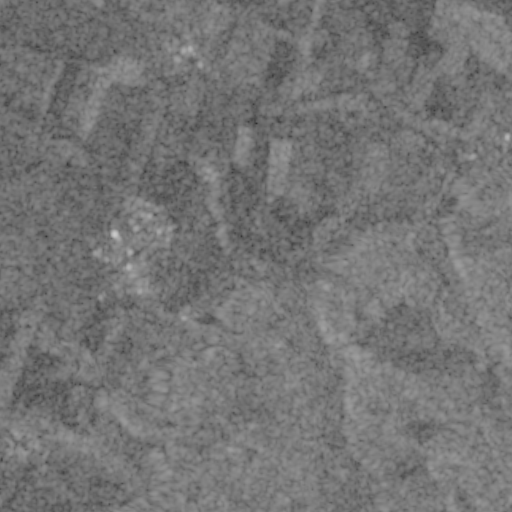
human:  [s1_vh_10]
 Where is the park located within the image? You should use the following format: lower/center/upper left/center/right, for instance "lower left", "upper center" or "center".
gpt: The park is located in the center left of the image.
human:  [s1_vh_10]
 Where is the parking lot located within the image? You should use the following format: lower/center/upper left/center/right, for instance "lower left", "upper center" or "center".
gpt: The parking lot is located in the center left of the image.
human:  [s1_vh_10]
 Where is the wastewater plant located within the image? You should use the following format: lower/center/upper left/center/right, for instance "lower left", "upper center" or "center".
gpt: The wastewater plant is located in the upper center of the image.
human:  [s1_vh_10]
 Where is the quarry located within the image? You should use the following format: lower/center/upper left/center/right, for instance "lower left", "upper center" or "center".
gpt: There is no quarry in the image.

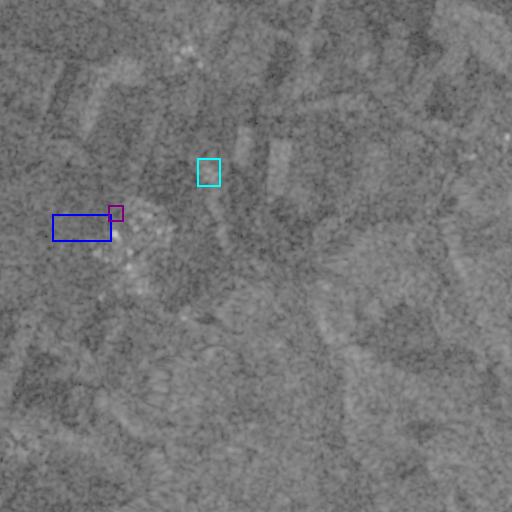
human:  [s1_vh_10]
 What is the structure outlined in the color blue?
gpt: The structure outlined in blue is a crop field.
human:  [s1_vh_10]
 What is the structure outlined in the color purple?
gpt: The structure outlined in purple is a park.
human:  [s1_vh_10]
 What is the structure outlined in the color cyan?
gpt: The structure outlined in cyan is a wastewater plant.
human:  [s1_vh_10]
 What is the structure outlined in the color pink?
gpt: There is no pink outline.